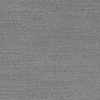
Atmospheric dust classification: dusty